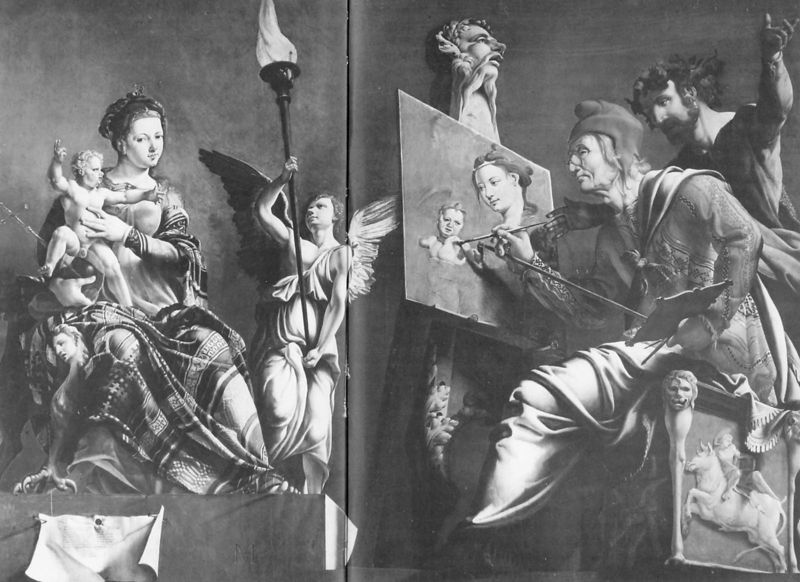
Titel: St. Lukas malt die Madonna
Künstler: Maerten van Heemskerck
Institution: Haarlem, Frans Hals Museum
Schlagwörter: gemälde, mann, nackt, frau, kleid, malerei, barock, gesicht, bild, porträt, decke, kind, mutter, pferd, engel, skulptur, papier, baby, painting, woman, atelier, maler, staffelei, junge, foto, penis, flamme, kreuz, schwarzweiß, brille, leinwand, krallen, palette, pinsel, christus, jesus, angel, child, löwe, hörner, maria, madonna, stier, glasses, fackel, klaue, jesuskind, painter, tafeln, fire, noah, brush, bull, lukas, lion, griffon